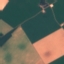
Land use / land cover: AnnualCrop